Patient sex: F
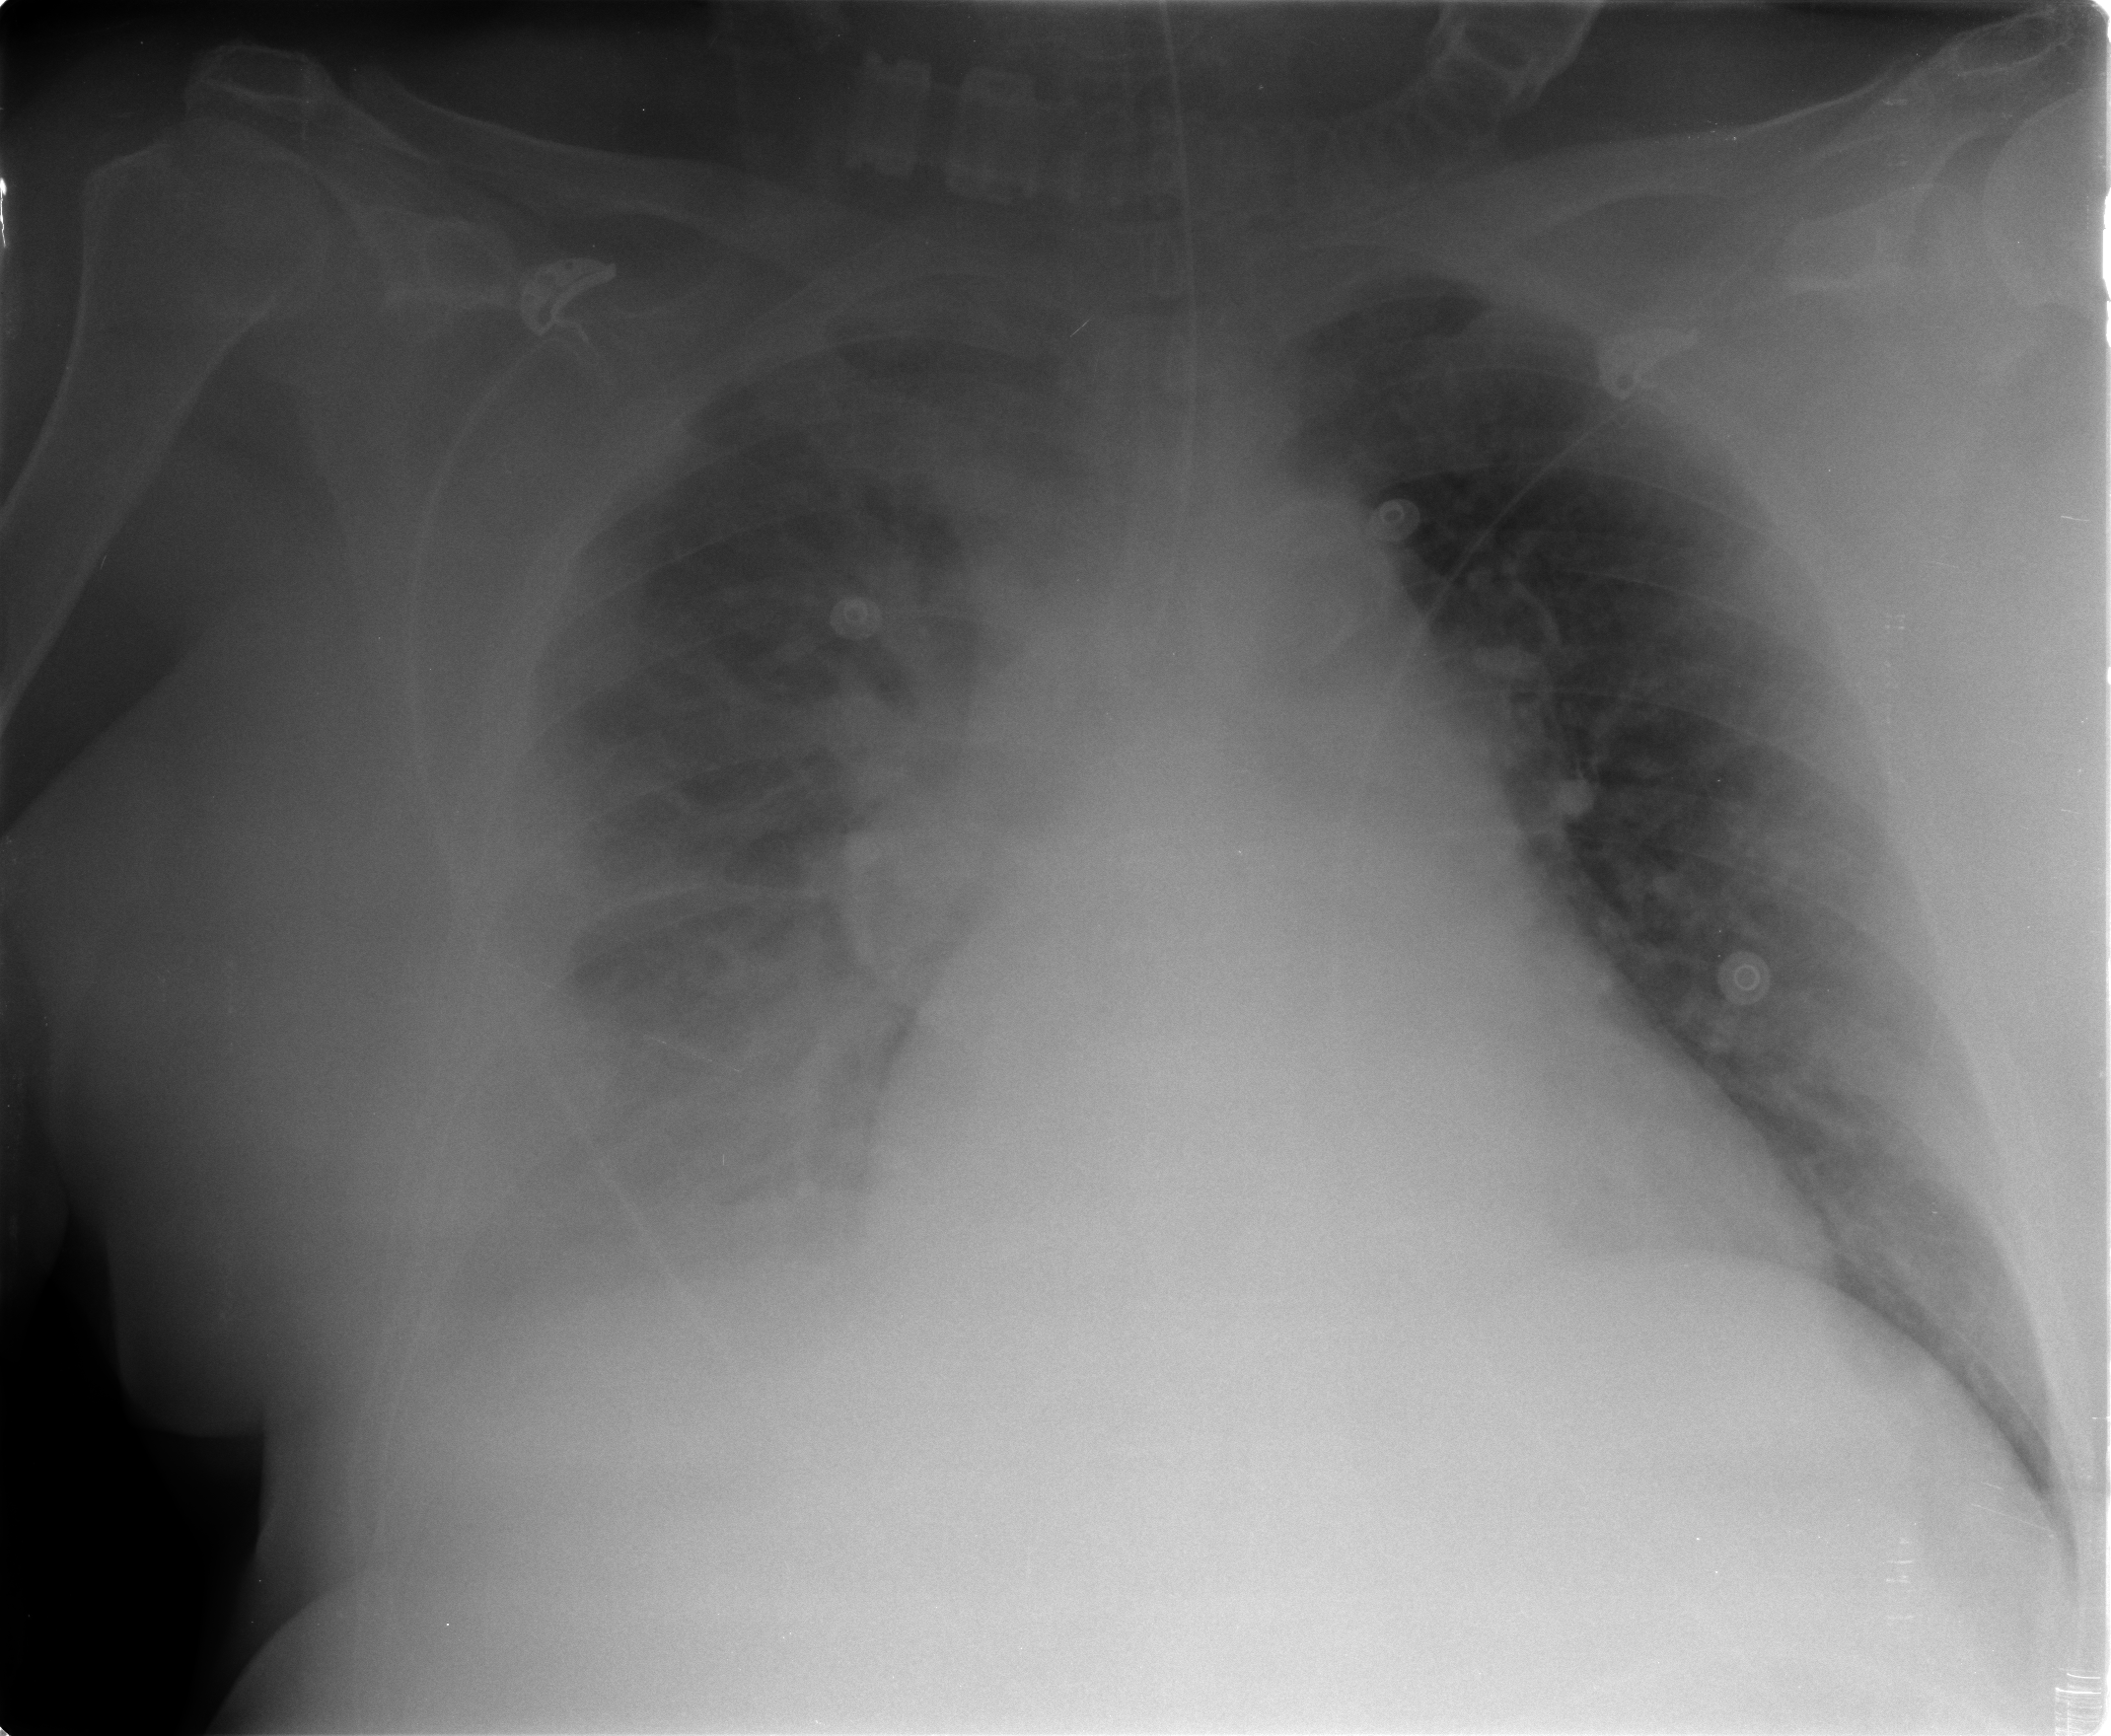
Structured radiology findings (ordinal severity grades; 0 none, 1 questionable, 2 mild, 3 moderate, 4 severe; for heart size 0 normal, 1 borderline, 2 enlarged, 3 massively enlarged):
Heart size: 2
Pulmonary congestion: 2
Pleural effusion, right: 3
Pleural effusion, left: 0
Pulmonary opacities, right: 2
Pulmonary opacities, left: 0
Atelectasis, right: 3
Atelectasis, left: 2